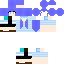
A female human skin with pale skin, wearing blue long hair dressed in a blue tshirt and blue pants, featuring a closed mouth.